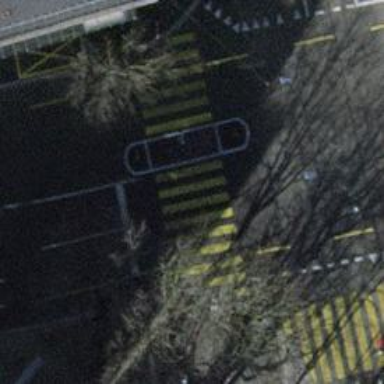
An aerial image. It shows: Footway with marked crossing. The surface is asphalt.